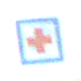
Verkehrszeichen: ErsteHilfe
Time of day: SunriseSunset
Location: Outdoor (RoadRail)
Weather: PartlyCloudy
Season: NotSpecified
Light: Natural